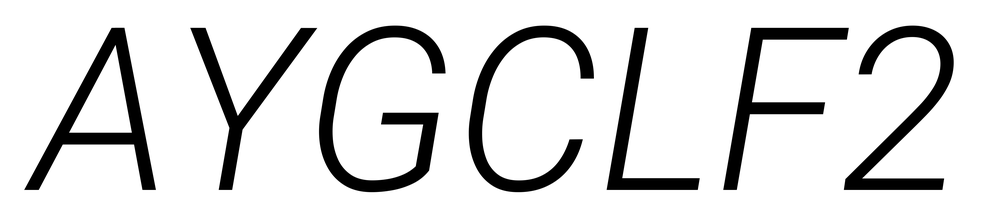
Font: Roboto-Italic_Light_Italic